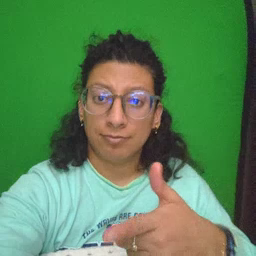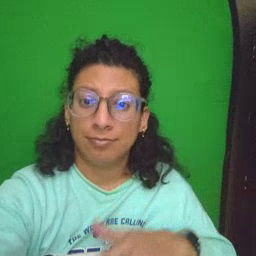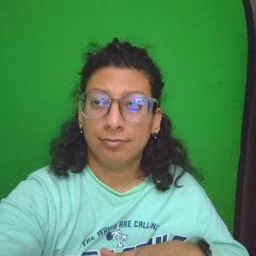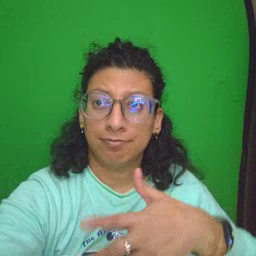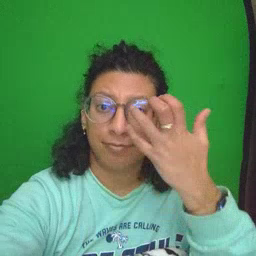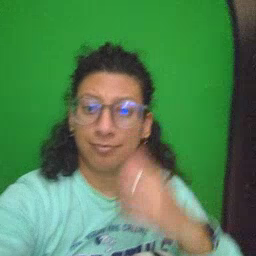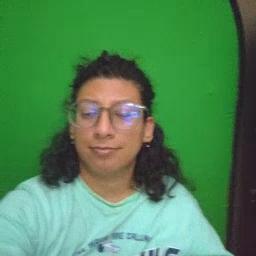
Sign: mad